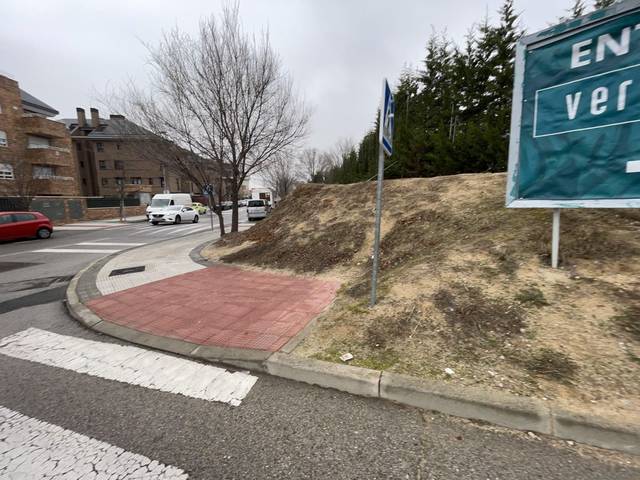
Region: Spain
Coordinates: 40.452, -3.882